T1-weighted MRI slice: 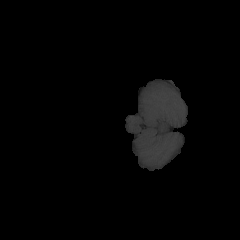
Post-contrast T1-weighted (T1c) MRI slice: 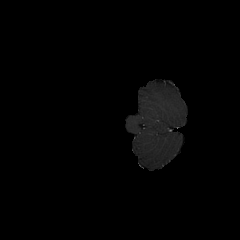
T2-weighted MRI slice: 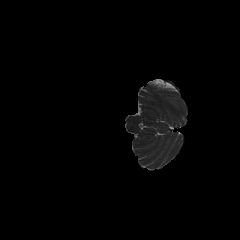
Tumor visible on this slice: no